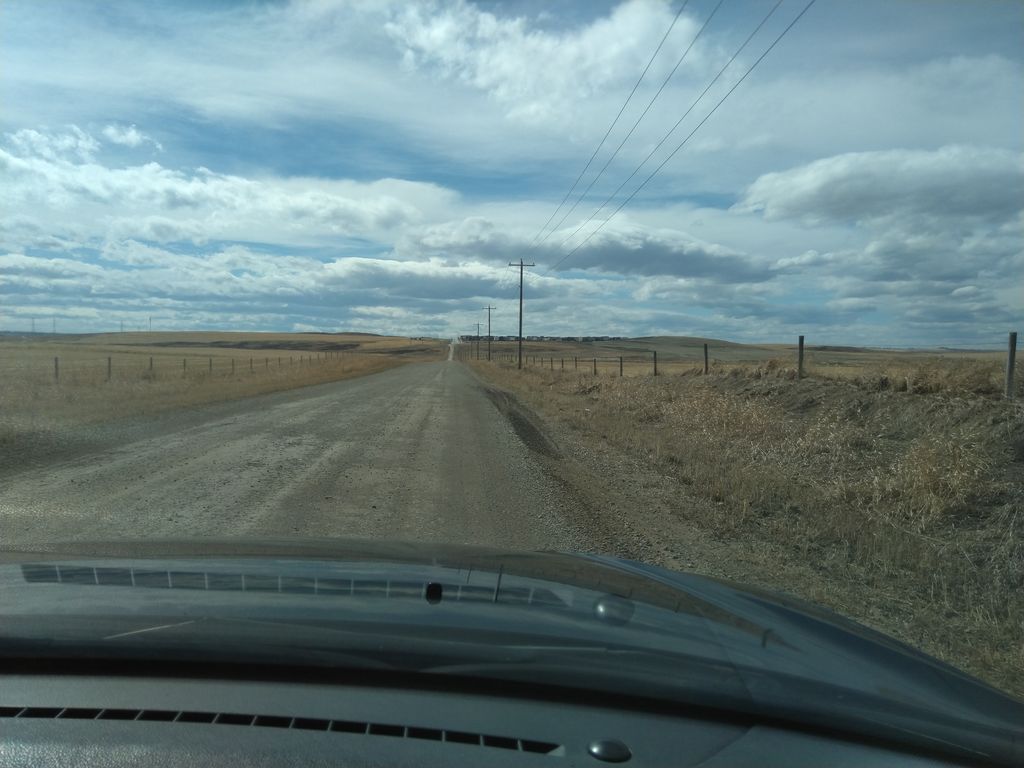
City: calgary